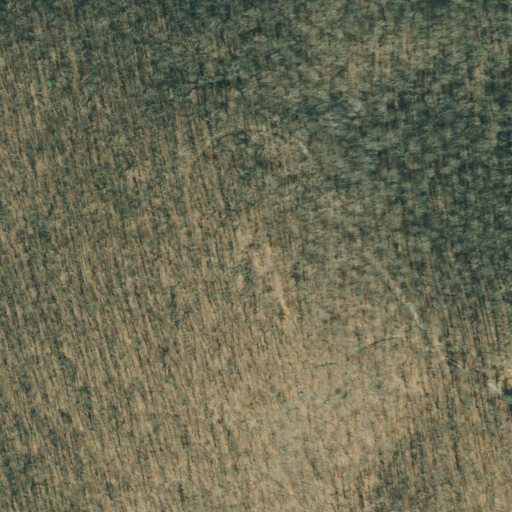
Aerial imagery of mountain in Georgia named Hawk Mountain containing deciduous forest and open development